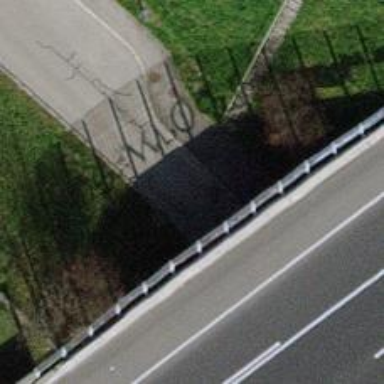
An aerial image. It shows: Road with steps.